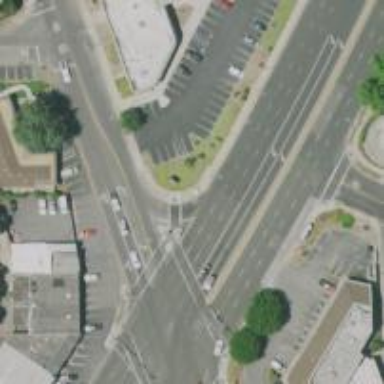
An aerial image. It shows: Marked road crossing.